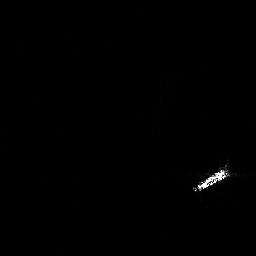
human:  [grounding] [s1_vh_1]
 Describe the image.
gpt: In the satellite image, there is  <ref>1 medium ship </ref> <box>[[74, 61, 91, 75, 0]]</box> located at right.